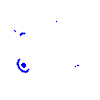
Particle: electron